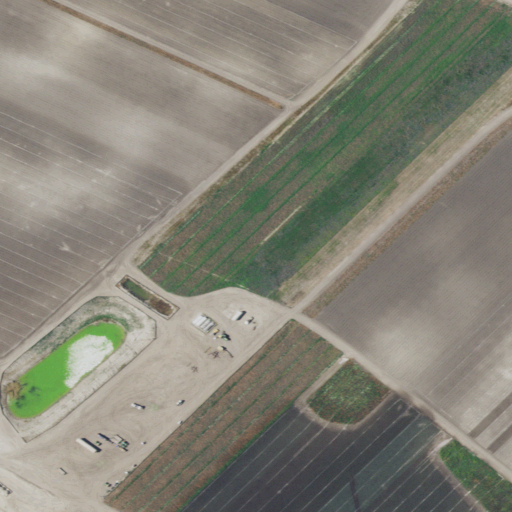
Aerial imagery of valley in California named Coyote Canyon containing cultivated crops, grassland, and barren land